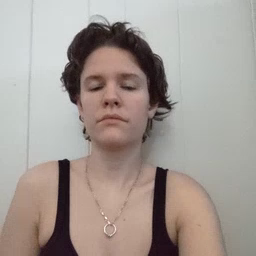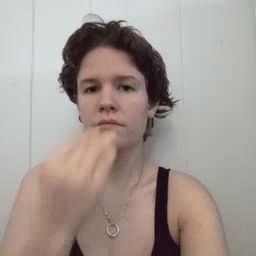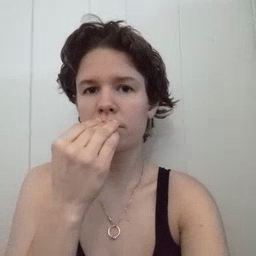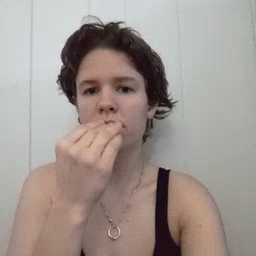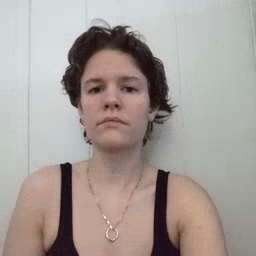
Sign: food